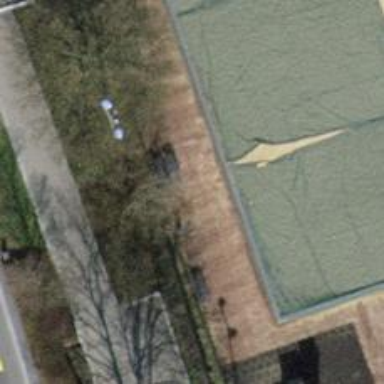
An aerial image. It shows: Picnic table located in leisure land area.